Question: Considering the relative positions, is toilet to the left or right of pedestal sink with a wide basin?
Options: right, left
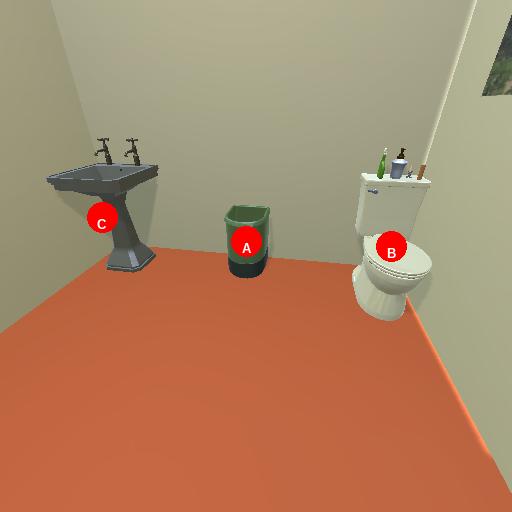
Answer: right